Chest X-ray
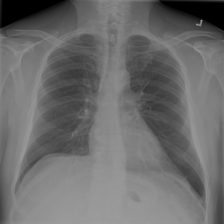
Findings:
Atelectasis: negative
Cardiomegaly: negative
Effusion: negative
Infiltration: negative
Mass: negative
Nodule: negative
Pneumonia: negative
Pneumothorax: negative
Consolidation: negative
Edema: negative
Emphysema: negative
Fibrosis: negative
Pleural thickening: negative
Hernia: negative